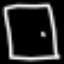
Label: square